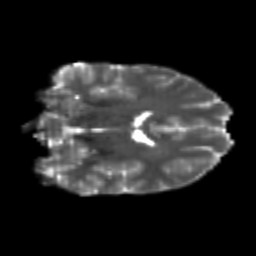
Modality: T2w
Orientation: coronal
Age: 24
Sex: male
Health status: healthy
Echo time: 0.074 s